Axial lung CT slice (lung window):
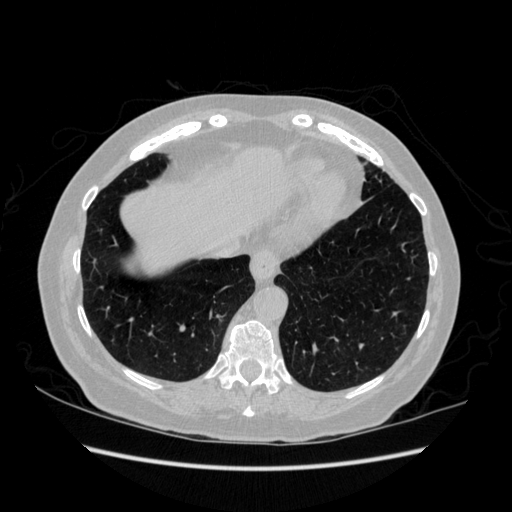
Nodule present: no